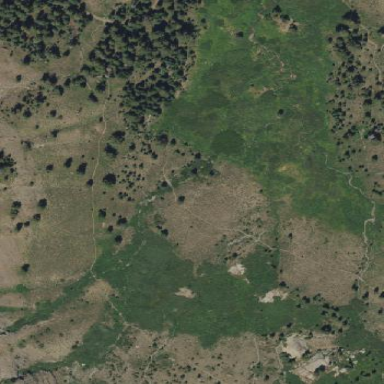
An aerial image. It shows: Wet meadow with woodland vegetation.